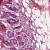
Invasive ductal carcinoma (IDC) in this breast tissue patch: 1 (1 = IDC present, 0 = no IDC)